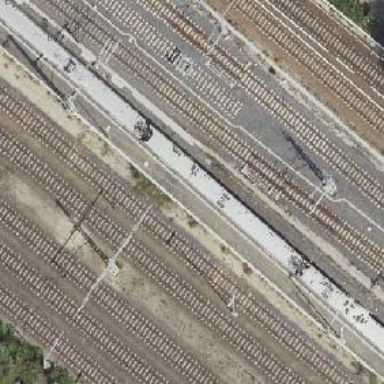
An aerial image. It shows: Railway switch with the turnout side on the right.